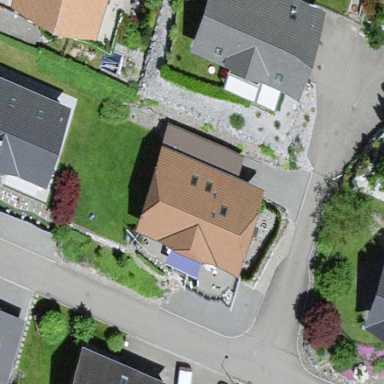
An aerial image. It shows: Residential building.